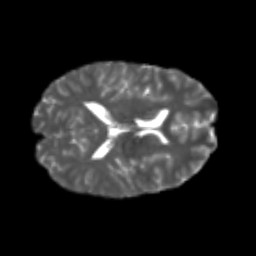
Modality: T2w
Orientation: axial
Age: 23
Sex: male
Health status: healthy
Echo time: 0.074 s